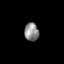
Tissue: skin
Cell type: Epithelial cells
Senescence score: 0.2741
Nuclear area (px): 257
Mean DAPI intensity: 139.086